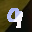
Label: 9